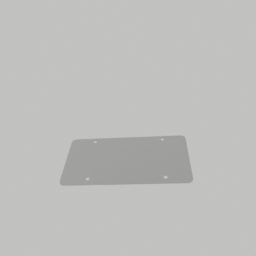
Label: mechanical